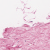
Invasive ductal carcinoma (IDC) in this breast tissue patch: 0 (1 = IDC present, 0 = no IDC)